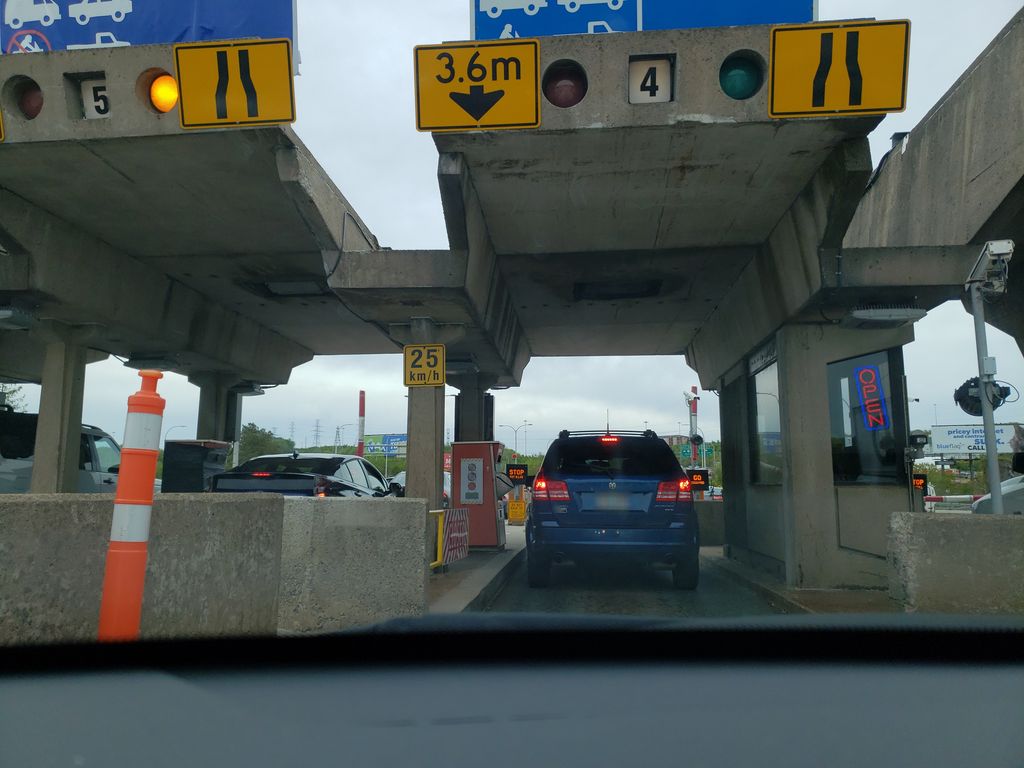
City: halifax